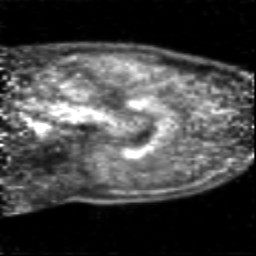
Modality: PET
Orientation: sagittal
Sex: male
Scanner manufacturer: siemens